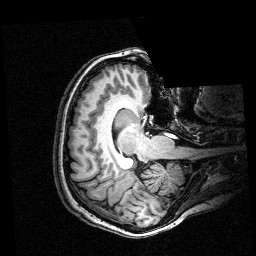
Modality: T1w
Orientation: axial
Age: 27
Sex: female